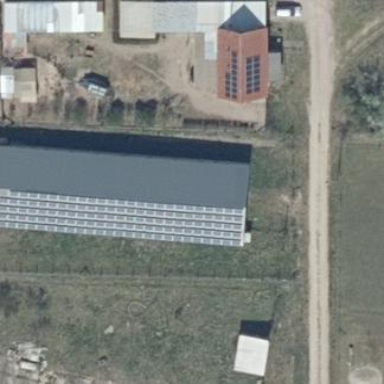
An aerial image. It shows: Gabled roof on farm auxiliary building with solar photovoltaic panel generator providing electricity through small installation. The orientation of the roof is along the direction of the generator.